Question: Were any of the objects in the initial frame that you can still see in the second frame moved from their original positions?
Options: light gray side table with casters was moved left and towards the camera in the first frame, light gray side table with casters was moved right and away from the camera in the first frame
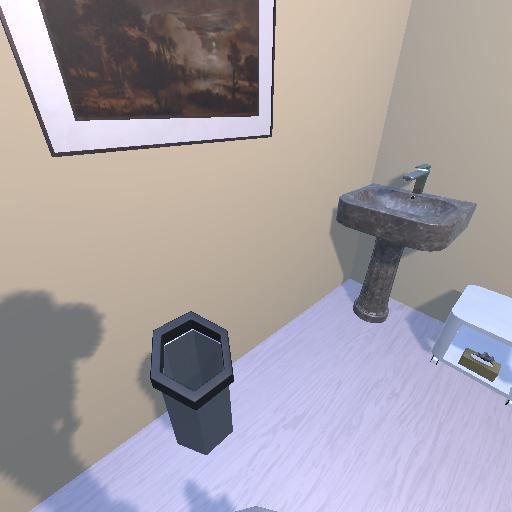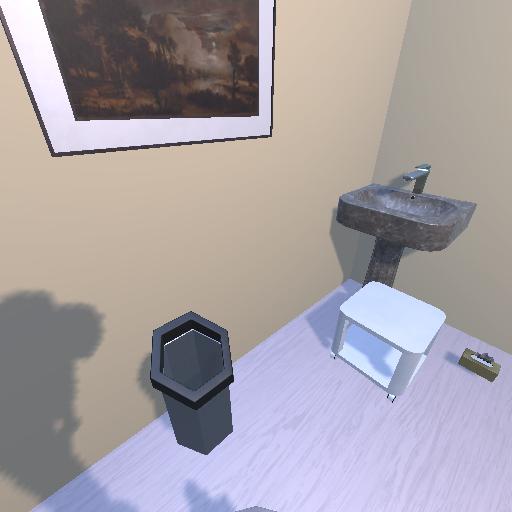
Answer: light gray side table with casters was moved left and towards the camera in the first frame